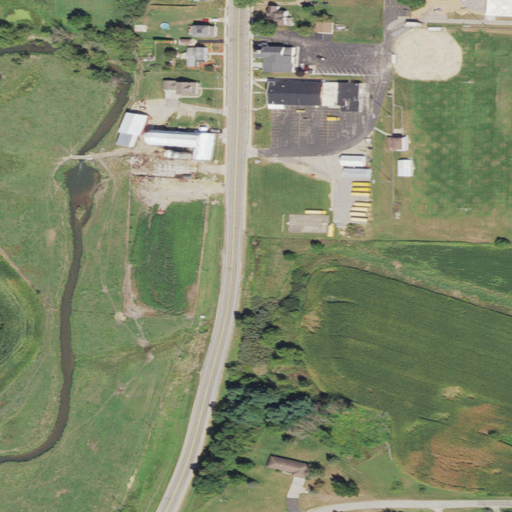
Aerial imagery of valley in Wisconsin named Pumpkin Hollow containing pasture, cultivated crops, low intensity development, medium intensity development, open development, high intensity development, and barren land